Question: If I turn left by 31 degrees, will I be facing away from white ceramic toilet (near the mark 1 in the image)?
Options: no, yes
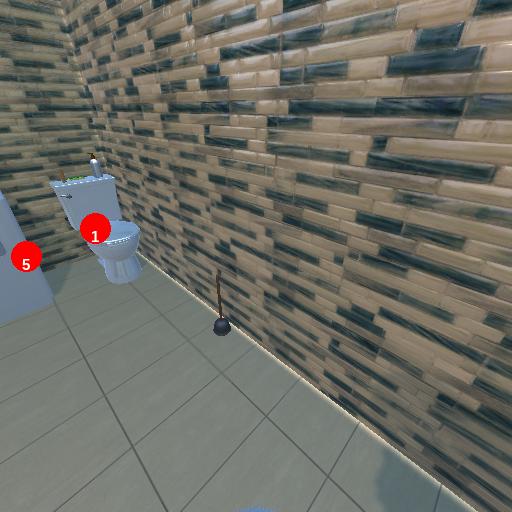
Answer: no